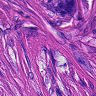
Metastatic tissue present: yes